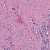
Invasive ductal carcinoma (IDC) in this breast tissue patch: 0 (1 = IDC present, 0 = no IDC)